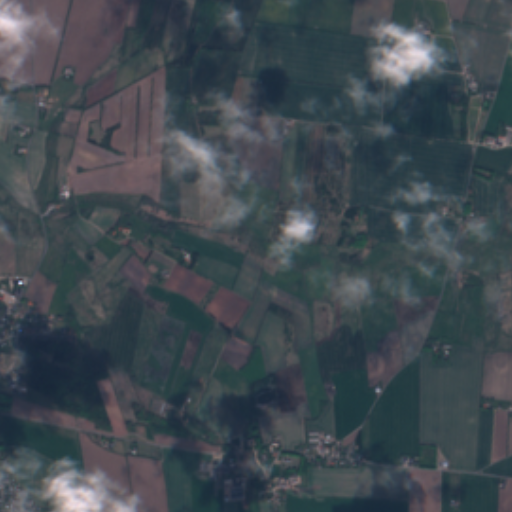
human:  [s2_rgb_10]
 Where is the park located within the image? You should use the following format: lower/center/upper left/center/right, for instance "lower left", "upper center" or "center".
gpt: The park is located in the lower center of the image.
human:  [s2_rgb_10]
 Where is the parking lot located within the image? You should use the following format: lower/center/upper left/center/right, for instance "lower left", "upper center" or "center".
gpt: The parking lot is located in the center left of the image.
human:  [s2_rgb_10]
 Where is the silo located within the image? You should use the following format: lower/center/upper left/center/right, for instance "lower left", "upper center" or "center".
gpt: The silo is located in the center left of the image.
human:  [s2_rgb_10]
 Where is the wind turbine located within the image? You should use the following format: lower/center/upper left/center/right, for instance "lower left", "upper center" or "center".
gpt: The wind turbine is located in the upper center of the image.
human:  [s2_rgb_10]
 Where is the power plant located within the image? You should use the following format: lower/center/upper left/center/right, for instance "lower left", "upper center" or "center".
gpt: There is no power plant in the image.